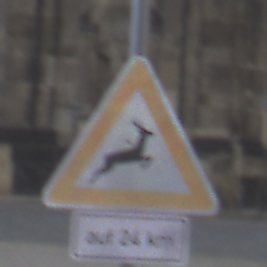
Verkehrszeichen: WildwechselLinks
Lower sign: LaengeEinerStrecke6
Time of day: MorningAfternoon
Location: Outdoor (Urban)
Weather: PartlyCloudy
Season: NotSpecified
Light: Natural